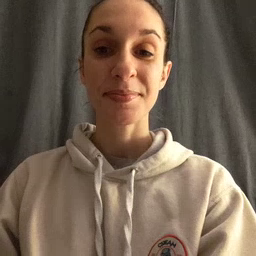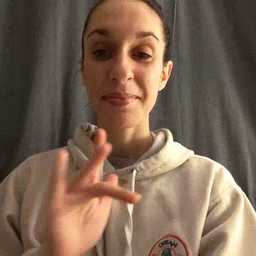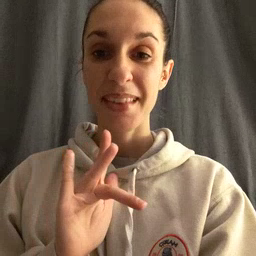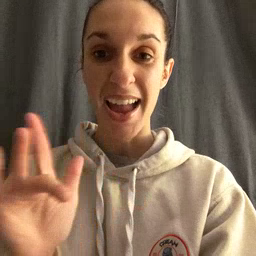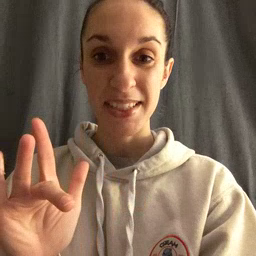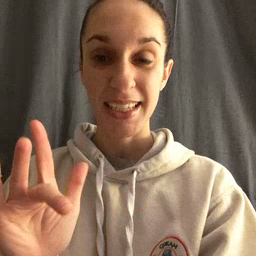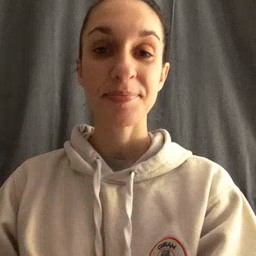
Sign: empty